Question: The initial ViewController, LoginViewController.swift:
'''
import UIKit
class LoginViewController: UIViewController, FBSDKLoginButtonDelegate {
override func viewDidLoad() {
super.viewDidLoad()
// Do view setup here.
if (FBSDKAccessToken.currentAccessToken() != nil)
{
// User is already logged in, do work such as go to next view controller.
performSegueWithIdentifier("loginSegue", sender: nil)
print("segued due to login")
}
else
{
let loginView : FBSDKLoginButton = FBSDKLoginButton()
self.view.addSubview(loginView)
loginView.center = self.view.center
loginView.readPermissions = ["public_profile", "user_friends"]
loginView.delegate = self
}
}
func loginButton(loginButton: FBSDKLoginButton!, didCompleteWithResult result: FBSDKLoginManagerLoginResult!, error: NSError!) {
print("User Logged In")
if ((error) != nil)
{
// Process error
}
else if result.isCancelled {
// Handle cancellations
}
else {
// If you ask for multiple permissions at once, you
// should check if specific permissions missing
performSegueWithIdentifier("loginSegue", sender: nil)
/*
if result.grantedPermissions.contains("email")
{
// Do work
}
*/
}
}
func loginButtonDidLogOut(loginButton: FBSDKLoginButton!) {
print("User Logged Out")
}
}
'''
"segued due to login" is printed to the terminal upon starting up the app every time, so the if-statement is clearly being reached and also the performSegueWithIdentifier() line. However, the segue is not actually performed as the LoginViewController stays on the screen and the next ViewController is not displayed. I have also tried adding the line:
'''
performSegueWithIdentifier("loginSegue", sender: nil)
'''
in several other locations I know the program is reaching, like right after super.viewDidLoad(). So, the problem seems to be specific to the segue and the problem does not seem to be with Facebook's login.
I have included a screenshot of the storyboard with the segue's attributes:

I can include any other files if needed. I also suspect it could be a similar type bug as <URL> I have tried deleting the placeholders in my UITextViews in all of my ViewControllers, but this did not solve the problem.
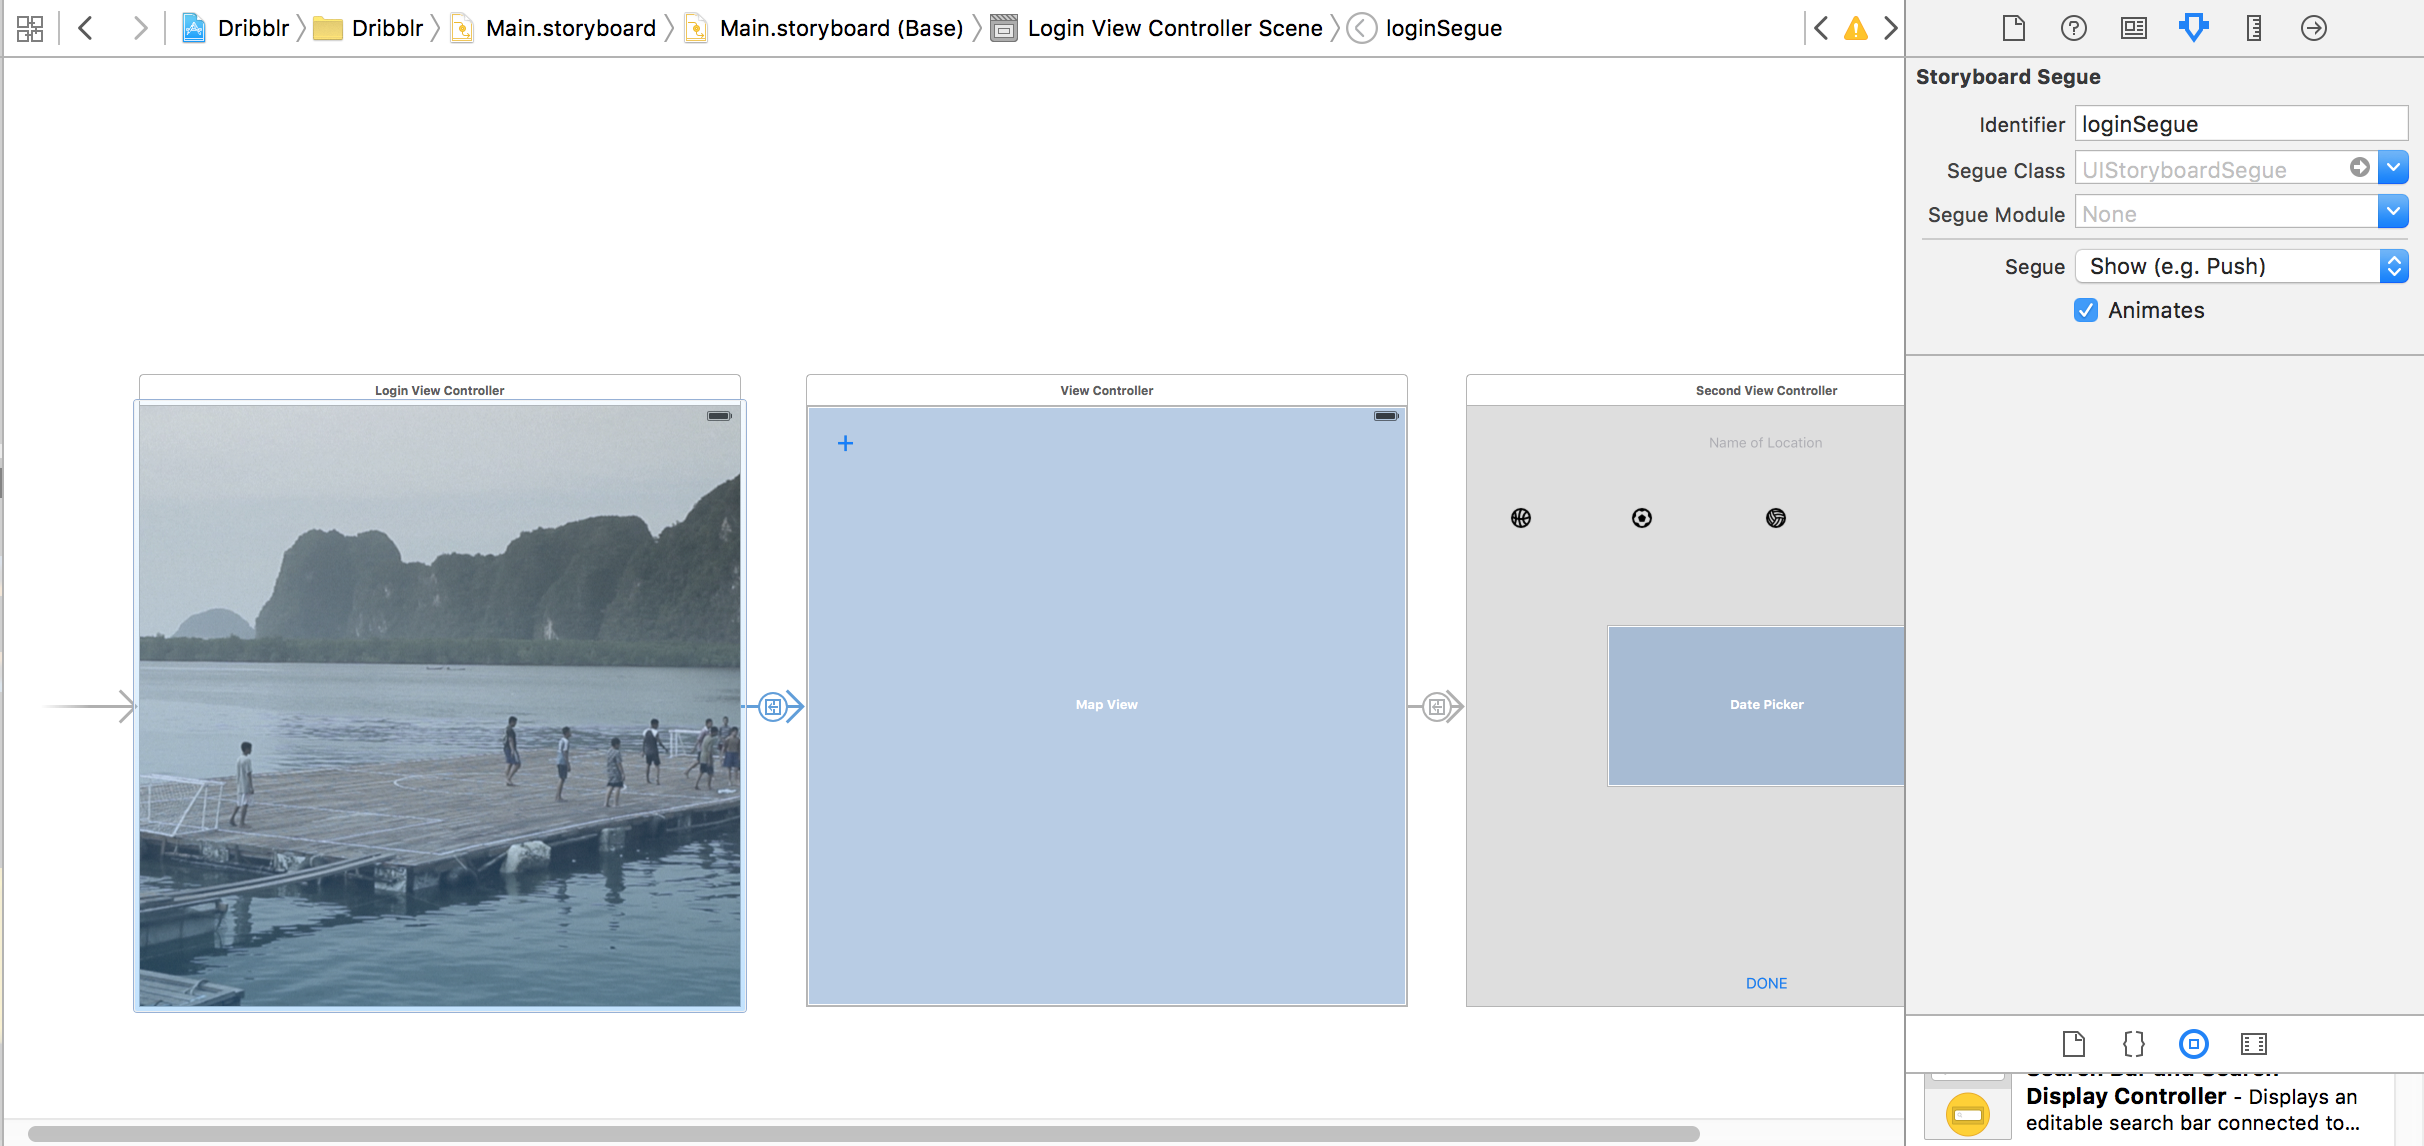
Answer: Ok so here's how your application:didFinishLaunching:withOptions should look like.
'''
func application(application: UIApplication, didFinishLaunchingWithOptions launchOptions: [NSObject: AnyObject]?) -> Bool {
// Override point for customization after application launch.
FBSDKApplicationDelegate.sharedInstance().application(application, didFinishLaunchingWithOptions: launchOptions)
let mainStoryboard = UIStoryboard.init(name: "Main", bundle: nil)
self.window = UIWindow(frame: UIScreen.mainScreen().bounds)
var initialViewController: UIViewController
if(FBSDKAccessToken.currentAccessToken() != nil){
let vc = mainStoryboard.instantiateViewControllerWithIdentifier("someOtherViewController") as! SomeOtherViewController
initialViewController = vc
}else{
initialViewController = mainStoryboard.instantiateViewControllerWithIdentifier("loginViewController")
}
self.window?.rootViewController = initialViewController
self.window?.makeKeyAndVisible()
return true
}
'''